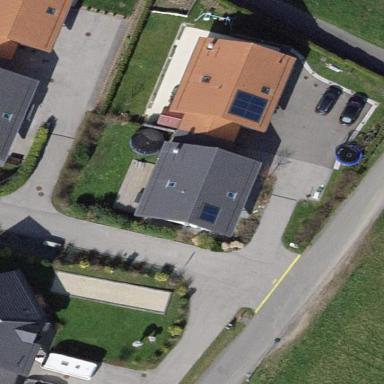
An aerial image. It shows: Detached building.